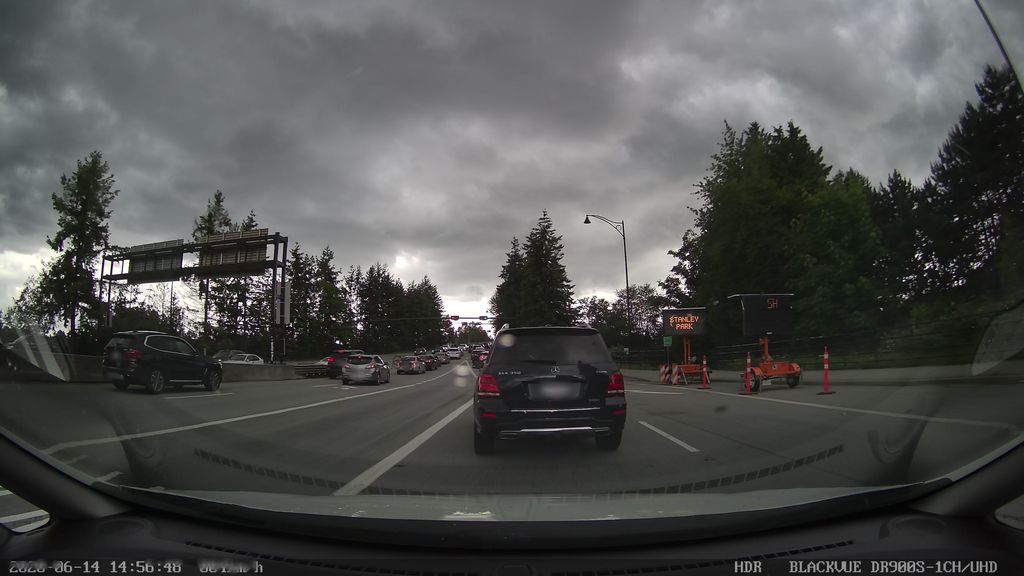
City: vancouver